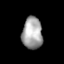
Tissue: lung
Cell type: Others
Senescence score: 0.1862
Nuclear area (px): 631
Mean DAPI intensity: 164.225